Question: I have this view (ordersView) that fetch orders on initialization and upon complete re-renders the view. The el attribute is defined on instantiating the said view and so in the router. I call the render after instantiate and shows the #order el, but after fetch el is then undefined, why is this?

My view:
'''
// Menu View
// =============
// Includes file dependencies
define([ "jquery",
'underscore',
"backbone",
'handlebars',
"collections/menu",
"collections/orders",
"collections/stores",
'hbs!template/ordersTemplate',
], function( $, _, Backbone, Handlbars, MenuCollection, OrdersCollection, StoresCollection, OrdersTemplate ) {
// Extends Backbone.View
var OrdersView = Backbone.View.extend( {
// The View Constructor
initialize: function() {
OrdersCollection.fetch({'success': this.render})
},
events: {
},
showMoreInfo: function(e) {
$(e.target).closest('.store').toggleClass('hideinfo');
},
// Renders all of the Category models on the UI
render: function() {
console.log('rendered');
console.log( this.$el );
this.$el.html( OrdersCollection.toJSON() );
}
} );
// Returns the View class
return OrdersView;
} );
'''
and here is my file:
'''
// Filename: router.js
define([
'jquery',
'underscore',
'backbone',
'../views/ordersView',
], function($, _, Backbone, OrdersView) {
var AppRouter = Backbone.Router.extend({
routes: {
// Default
'*actions': 'defaultAction'
}
});
var initialize = function(){
var app_router = new AppRouter;
app_router.on('route:defaultAction', function (actions) {
var ordersView = new OrdersView({ el: $("#orders") });
ordersView.render();
});
Backbone.history.start();
};
return {
initialize: initialize
};
});
'''
I am using JQuery jquery-1.10.2, Backbone.js backbone-amd 1.0.0, and RequireJS AMD loader
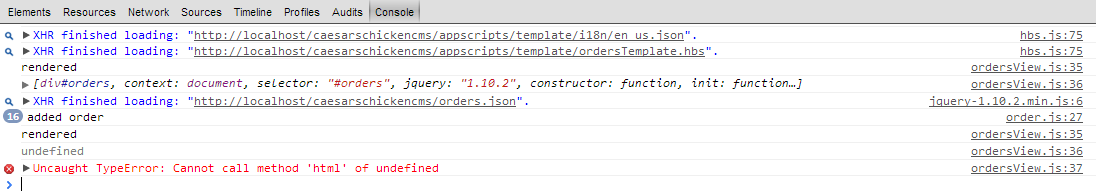
Answer: Try binding the execution context to 'render()' before it is padded to '.fetch()'
ex
'''
OrdersCollection.fetch({'success': _.bind(this.render, this)})
'''